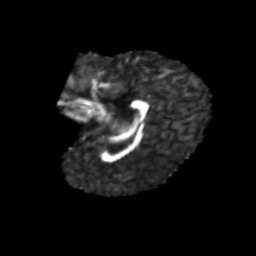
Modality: FA
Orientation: sagittal
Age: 6
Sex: male
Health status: healthy